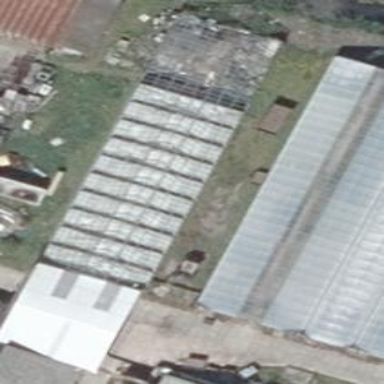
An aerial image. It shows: Greenhouse.